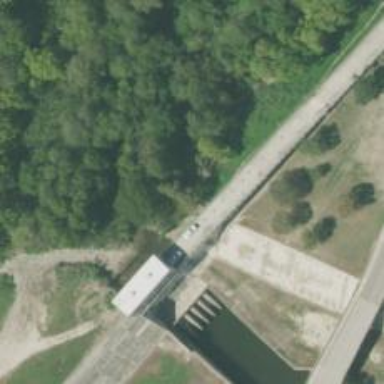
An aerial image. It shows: Service road crossing dam viaduct over waterway.